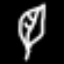
Label: leaf